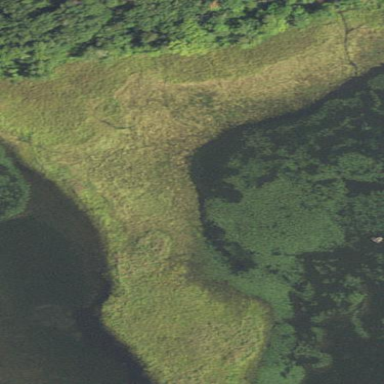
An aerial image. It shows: Marshy wetland area.